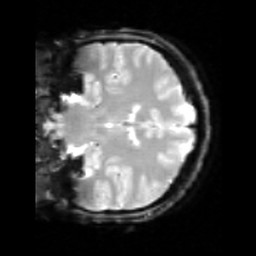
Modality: inplaneT2
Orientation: coronal
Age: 20
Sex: female